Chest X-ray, PA view. Patient: 44 years old, sex F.
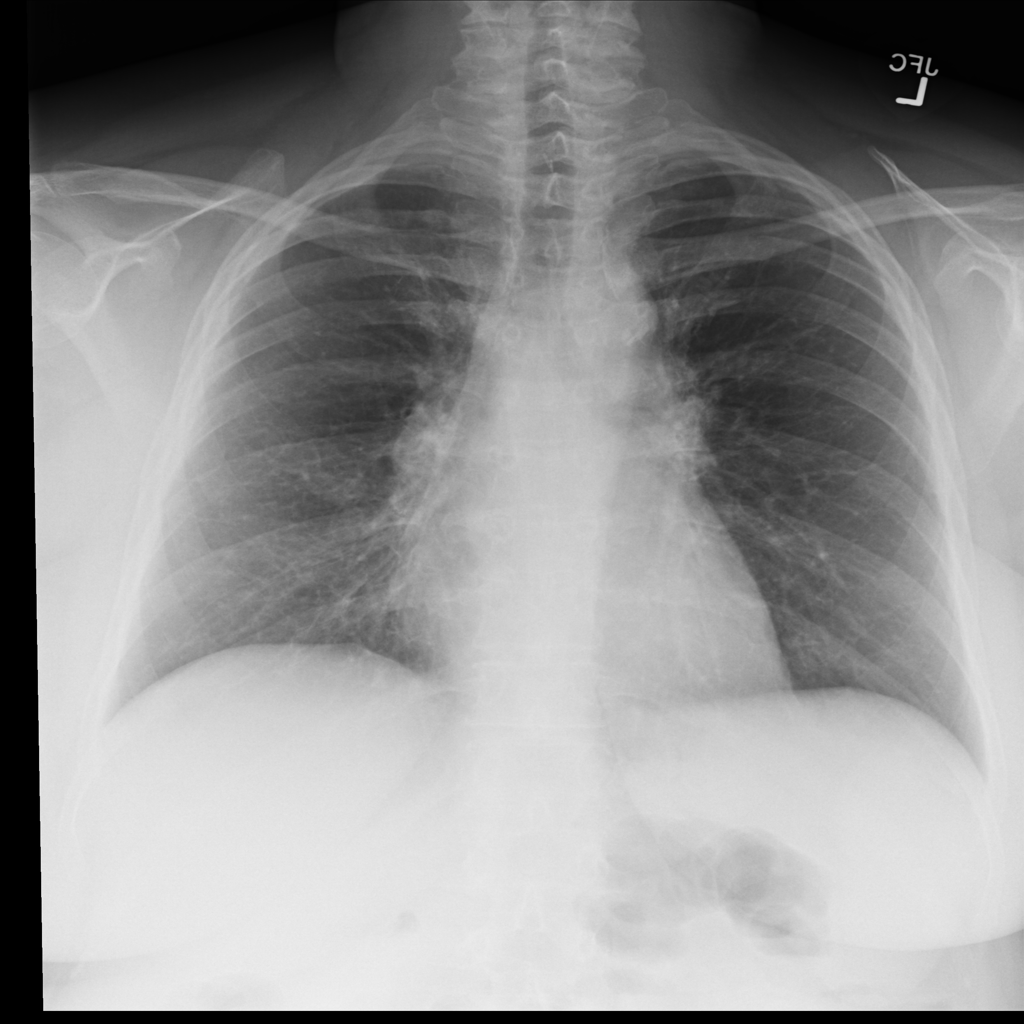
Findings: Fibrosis